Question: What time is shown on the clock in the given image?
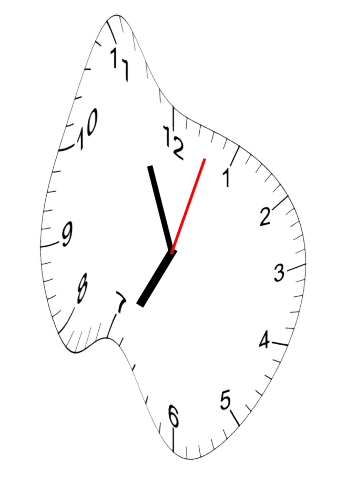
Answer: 06:56:03